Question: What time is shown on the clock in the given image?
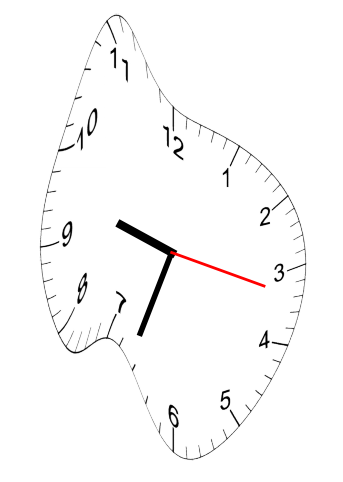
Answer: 09:33:17